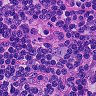
Metastatic tissue present: no